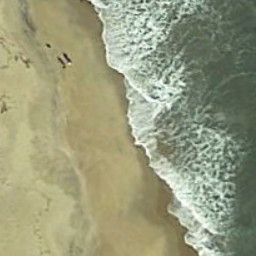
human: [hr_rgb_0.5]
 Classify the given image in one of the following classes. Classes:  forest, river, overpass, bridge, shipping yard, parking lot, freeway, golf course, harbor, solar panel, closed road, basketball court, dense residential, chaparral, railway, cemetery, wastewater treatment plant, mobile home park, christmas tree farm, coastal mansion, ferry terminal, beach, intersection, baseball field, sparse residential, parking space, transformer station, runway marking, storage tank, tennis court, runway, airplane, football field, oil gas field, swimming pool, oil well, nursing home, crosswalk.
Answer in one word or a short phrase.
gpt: beach